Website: apple
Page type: account-selection
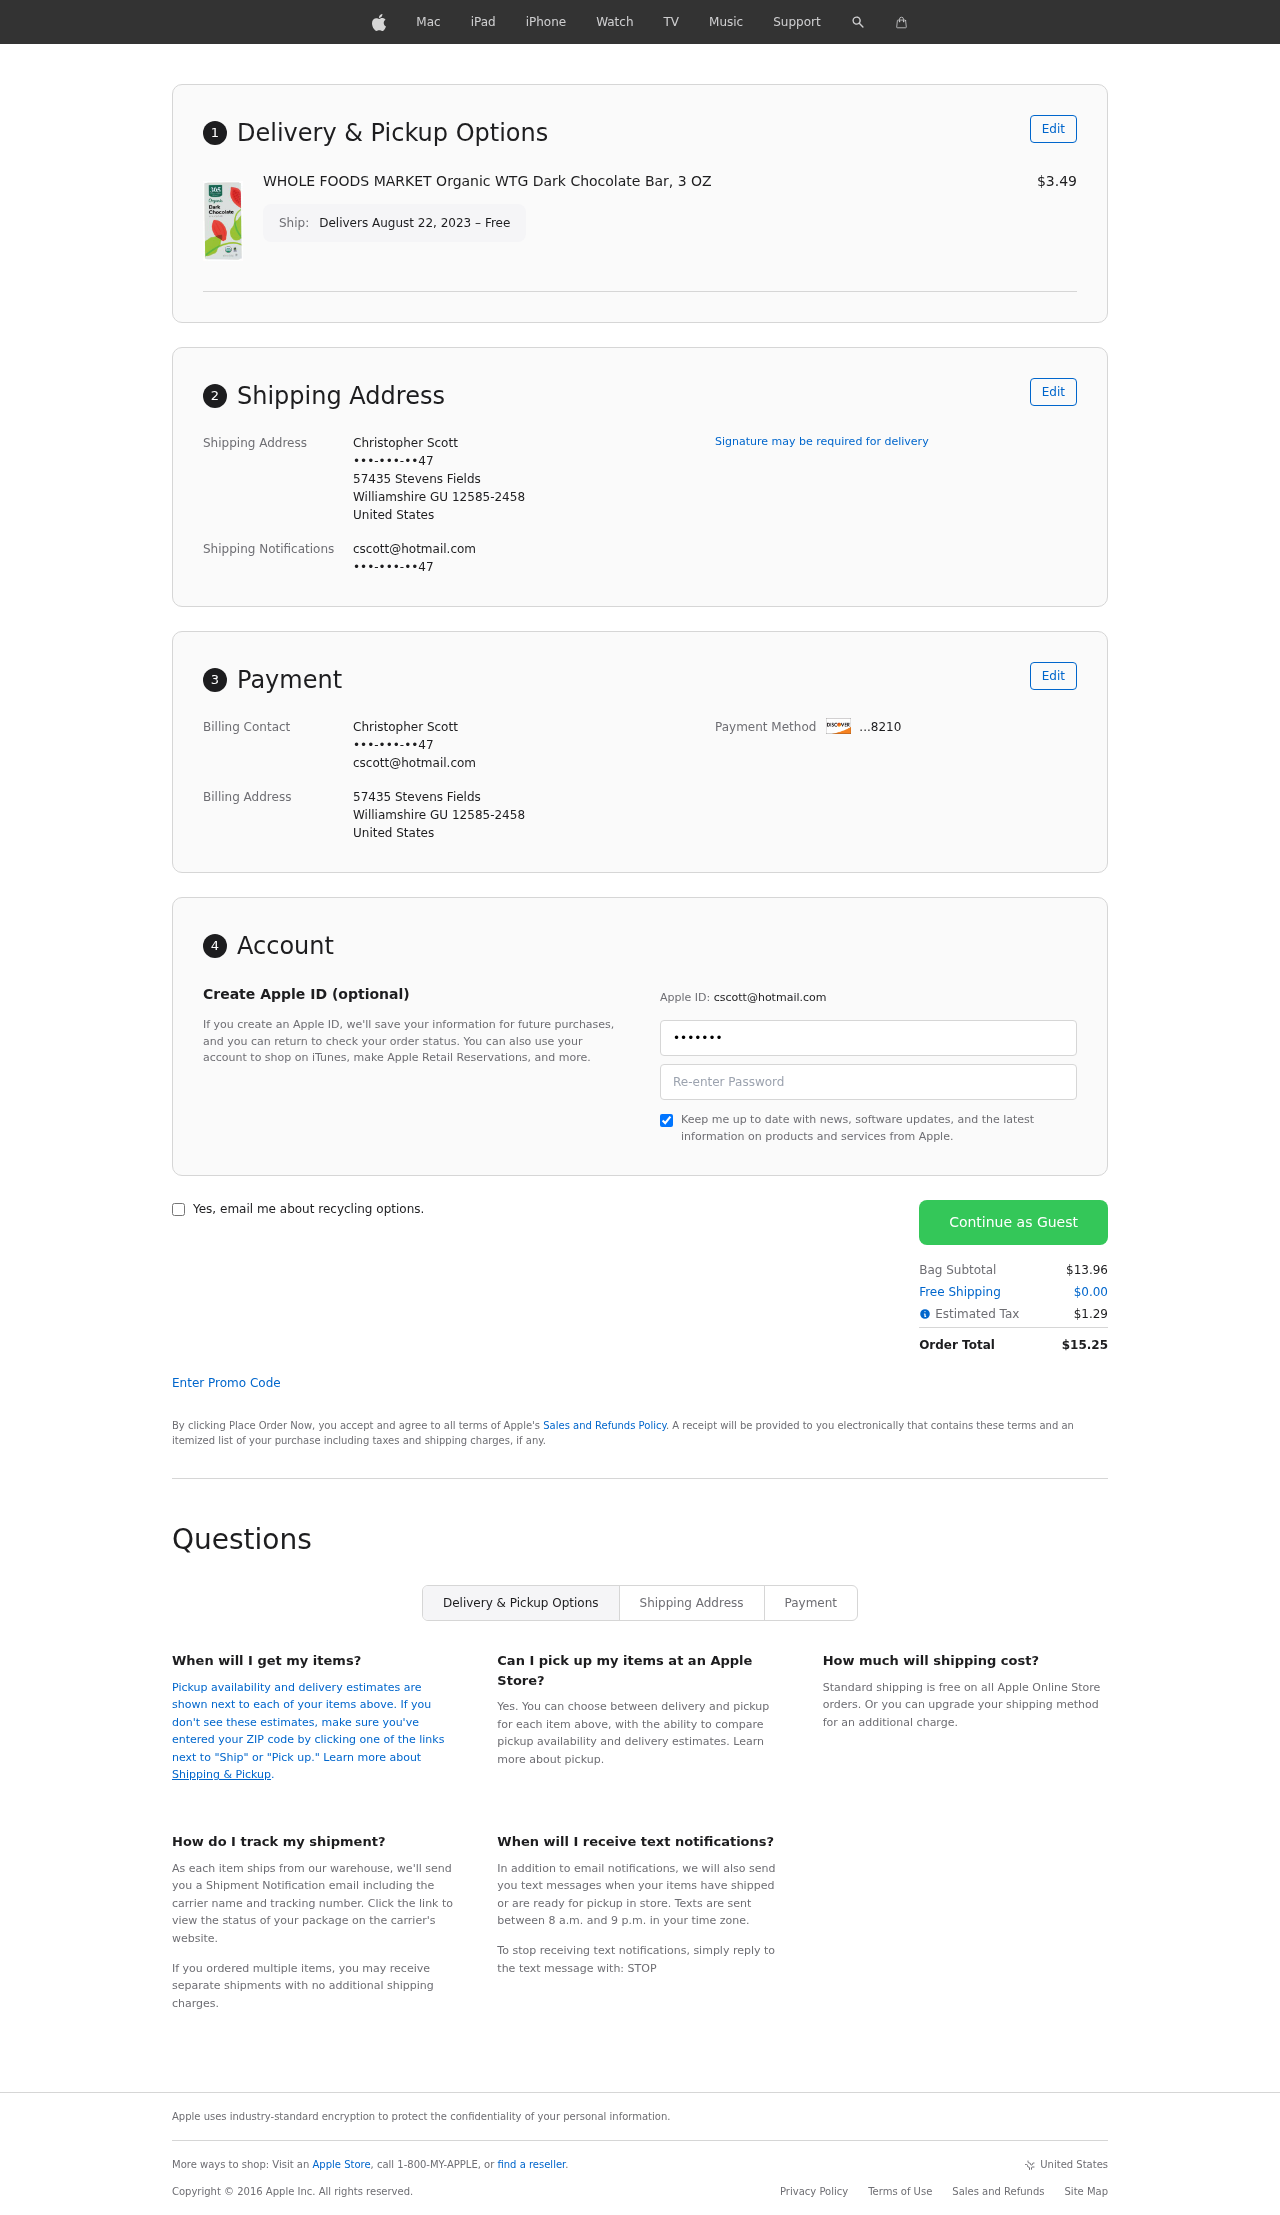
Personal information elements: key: PII_CARD_LAST4
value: ...8210
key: PII_CITY
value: Williamshire
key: PII_COUNTRY
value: United States
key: PII_EMAIL
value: cscott@hotmail.com
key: PII_FULLNAME
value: Christopher Scott
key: PII_PHONE
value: •••-•••-••47
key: PII_POSTCODE_FULL
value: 12585-2458
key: PII_POSTCODE_FULL
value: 12585
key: PII_STATE_ABBR
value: GU
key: PII_STREET
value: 57435 Stevens Fields
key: PII_PHONE2
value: •••-•••-••47
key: PII_FIRSTNAME
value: Christopher
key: PII_LASTNAME
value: Scott
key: PII_FULLNAME2
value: Christopher Scott
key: PII_FULLNAME3
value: Christopher Scott
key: PII_FIRSTNAME2
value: Christopher
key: PII_FIRSTNAME3
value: Christopher
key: PII_LASTNAME2
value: Scott
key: PII_LASTNAME3
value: Scott
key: PII_FIRSTNAME_DERIVED
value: Christopher
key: PII_LASTNAME_DERIVED
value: Scott
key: PII_FULLNAME_DERIVED
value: Christopher Scott
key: PII_NAME_FULL_DERIVED
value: Christopher Scott
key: PII_PHONE3
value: •••-•••-••47
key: PII_EMAIL2
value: cscott@hotmail.com
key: PII_EMAIL3
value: cscott@hotmail.com
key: PII_STATE
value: GU
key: PII_POSTCODE
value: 12585
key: PII_POSTCODE_EXT
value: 2458
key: PII_POSTCODE_NUMERIC
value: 12585
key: PII_POSTCODE_EXT_NUMERIC
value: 2458
Product elements: key: PRODUCT1_NAME
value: WHOLE FOODS MARKET Organic WTG Dark Chocolate Bar, 3 OZ
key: PRODUCT1_PRICE
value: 3.49
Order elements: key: ORDER_DELIVERY_DATE
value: Delivers August 22, 2023 – Free
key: ORDER_SUBTOTAL
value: $13.96
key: ORDER_SHIPPING_COST
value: $0.00
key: ORDER_TAX
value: $1.29
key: ORDER_TOTAL
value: $15.25